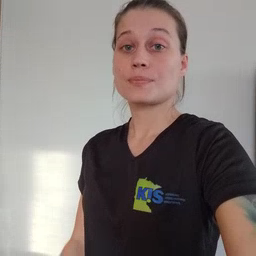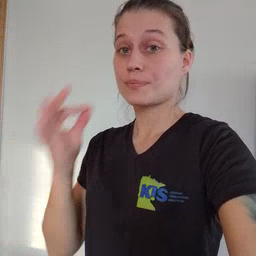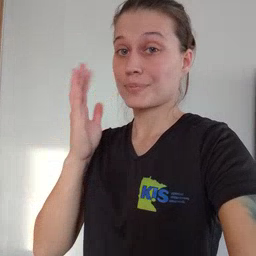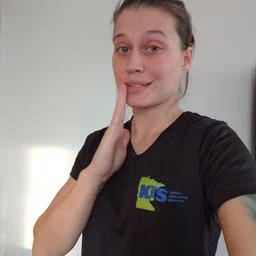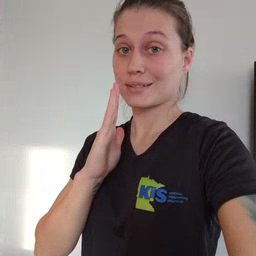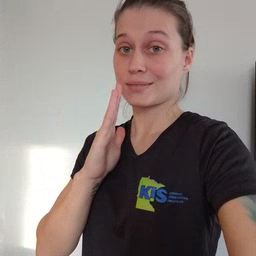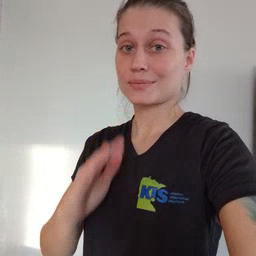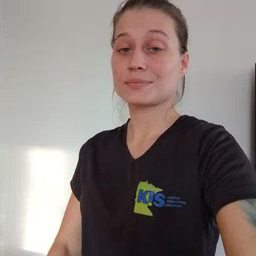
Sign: bee